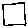
Label: square